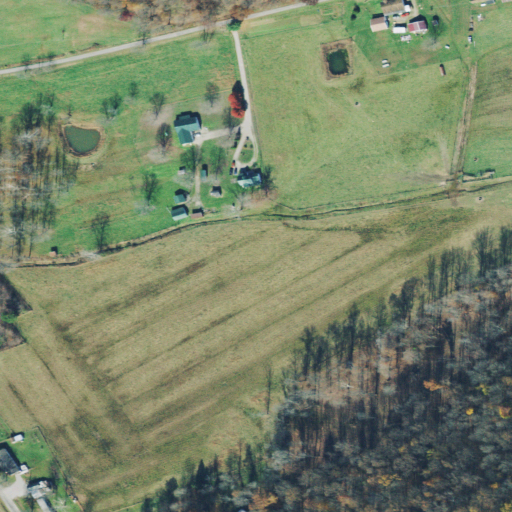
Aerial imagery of valley in Ohio named Whiskey Hollow containing pasture, deciduous forest, mixed forest, open development, low intensity development, and medium intensity development